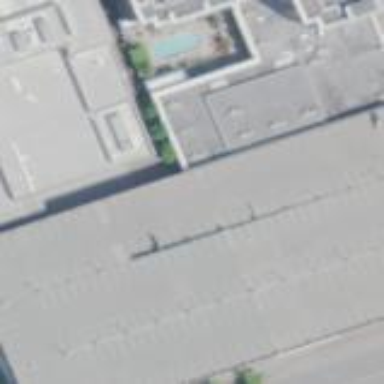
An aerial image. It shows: Multi-storey paved parking lot located within building.